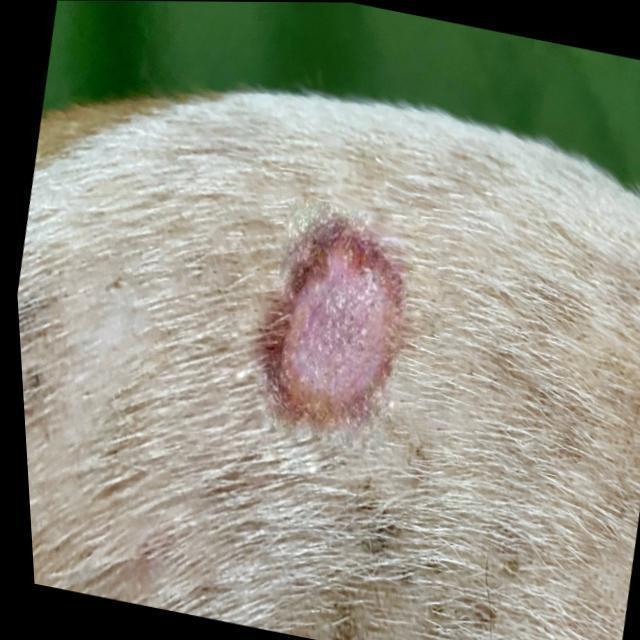
Canine ringworm (Dermatophytosis) — fungal infection caused by Microsporum or Trichophyton. Presents with circular alopecia, scaling, crusting, and broken hairs.